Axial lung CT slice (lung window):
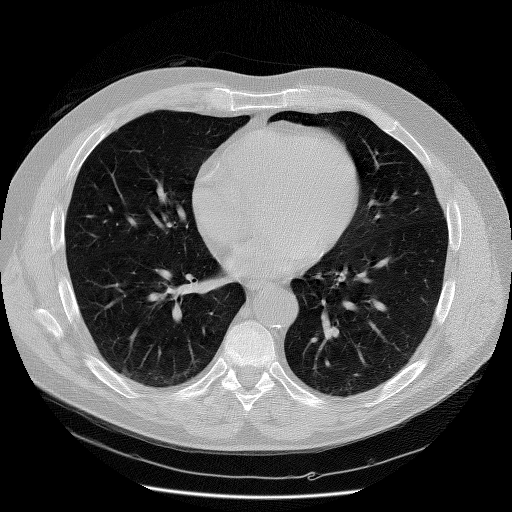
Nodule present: no